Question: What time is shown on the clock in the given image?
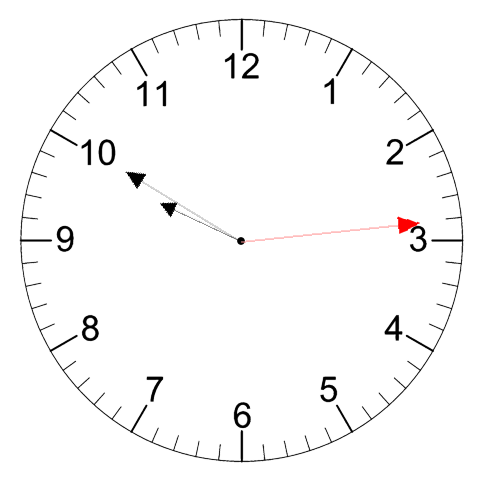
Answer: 09:50:14